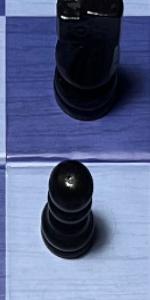
Label: Pawn_Black